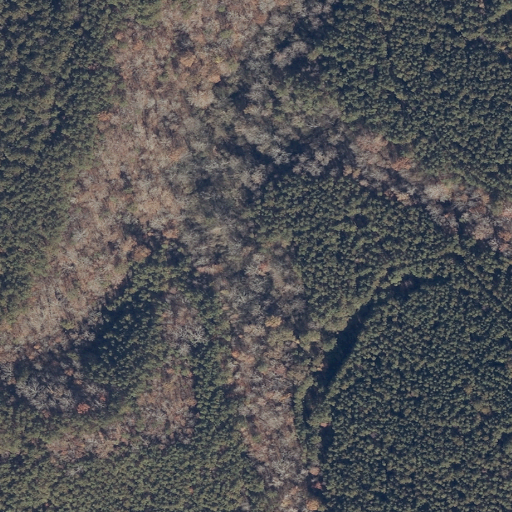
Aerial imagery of valley in Alabama named Thomas Hollow containing evergreen forest, deciduous forest, and mixed forest